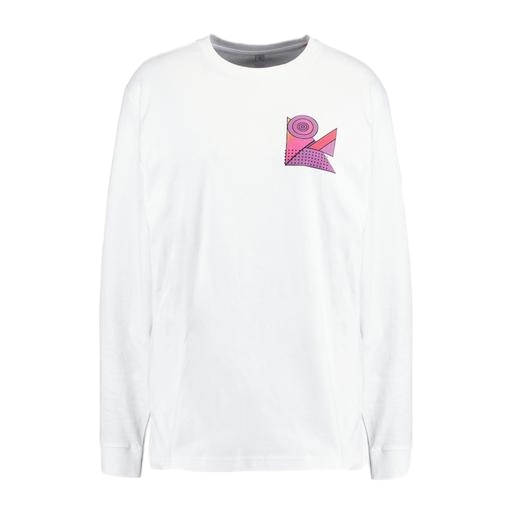
ls tee, white graphic long-sleeve tee, long-sleeve tee, white background